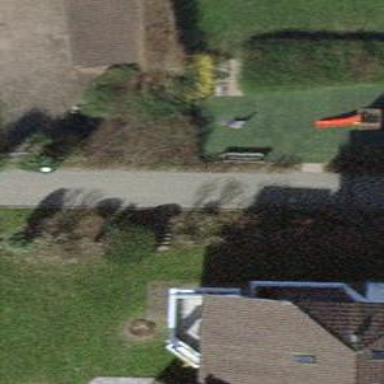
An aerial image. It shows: Brown bench.